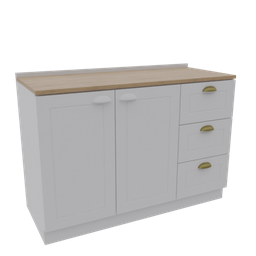
Label: furniture